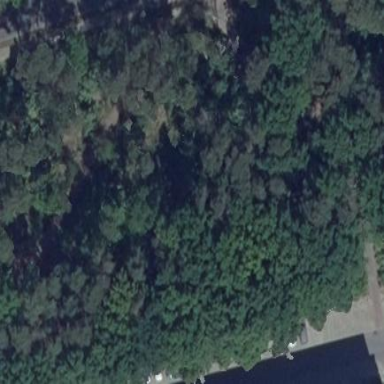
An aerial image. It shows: Mixed leaf-type forest area.